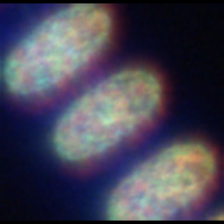
Taxon: Thalassiosira
Group: Diatoms